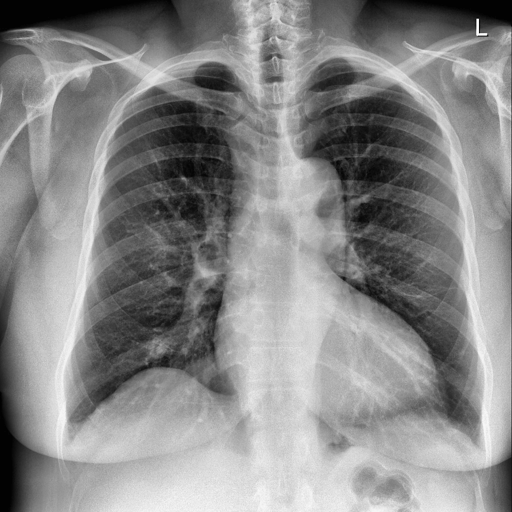
Finding: NORMAL